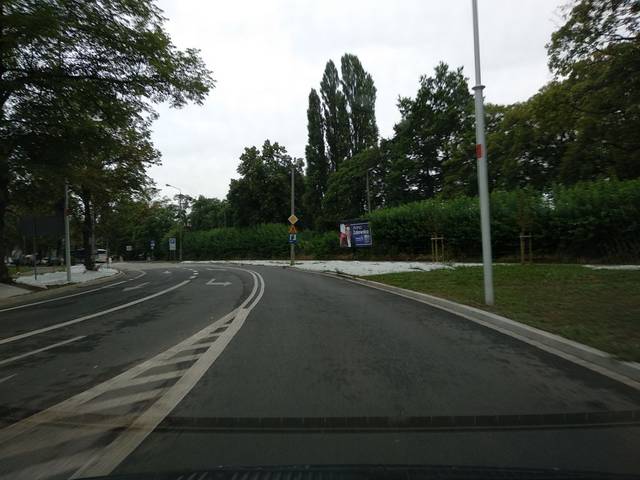
Region: Germany
Coordinates: 51.096, 17.041